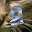
Label: 2